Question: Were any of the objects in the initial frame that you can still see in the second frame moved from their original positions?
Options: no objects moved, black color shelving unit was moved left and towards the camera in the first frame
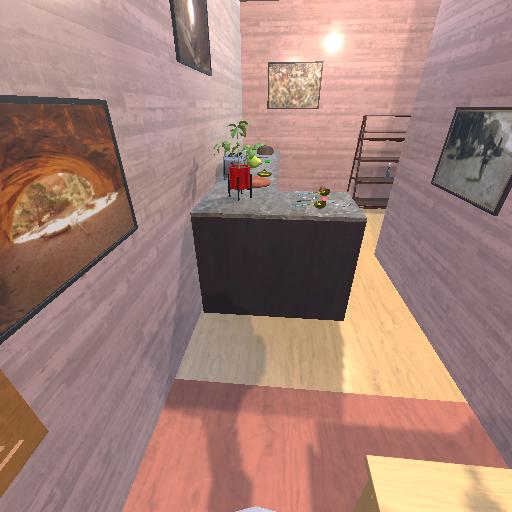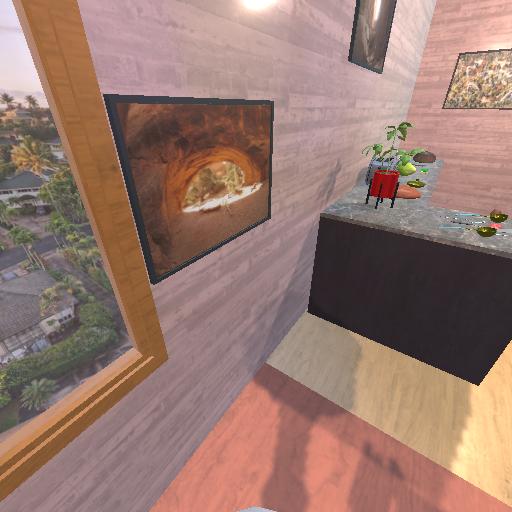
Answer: no objects moved